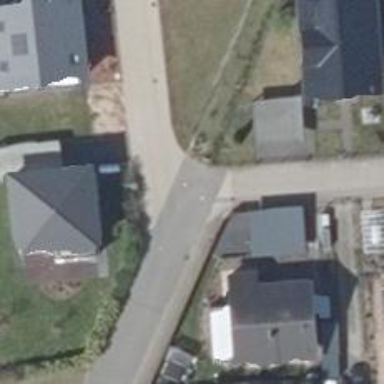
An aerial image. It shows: Residential road.